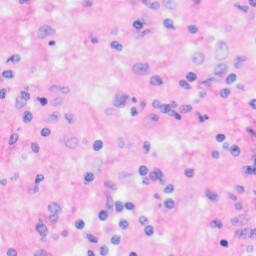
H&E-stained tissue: Kidney